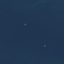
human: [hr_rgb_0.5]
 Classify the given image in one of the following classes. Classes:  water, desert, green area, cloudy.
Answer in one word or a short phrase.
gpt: water